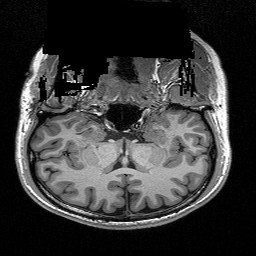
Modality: T1w
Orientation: sagittal